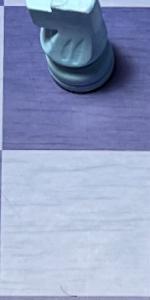
Label: Empty